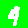
Digit: 4